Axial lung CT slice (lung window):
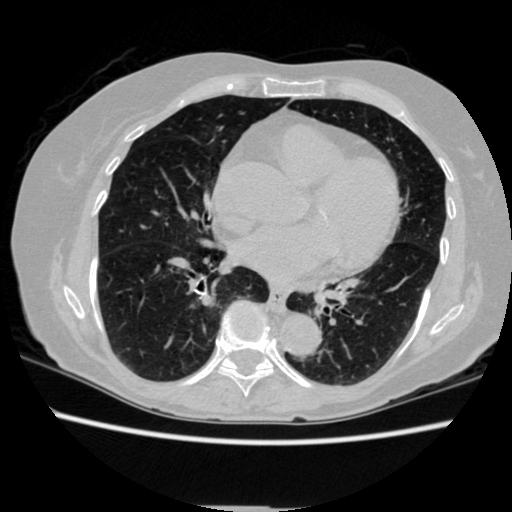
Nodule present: no